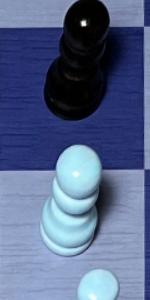
Label: Pawn_White